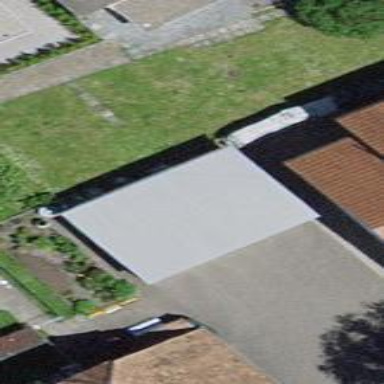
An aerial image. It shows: Shed building.